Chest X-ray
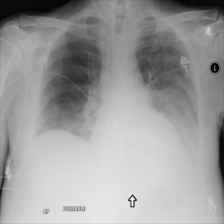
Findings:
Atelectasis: positive
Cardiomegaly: negative
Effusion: positive
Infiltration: negative
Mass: negative
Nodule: negative
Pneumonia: negative
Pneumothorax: negative
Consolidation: negative
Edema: negative
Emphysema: negative
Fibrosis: negative
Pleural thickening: negative
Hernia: negative